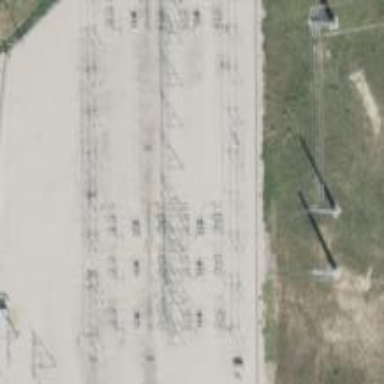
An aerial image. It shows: Switch for power supply.